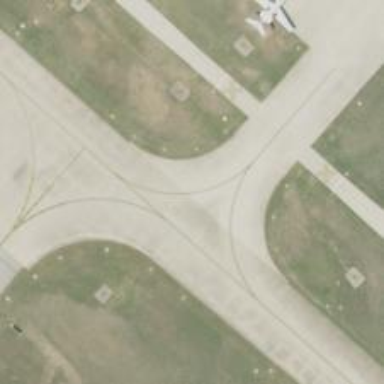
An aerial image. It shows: View of taxiway at the airport.